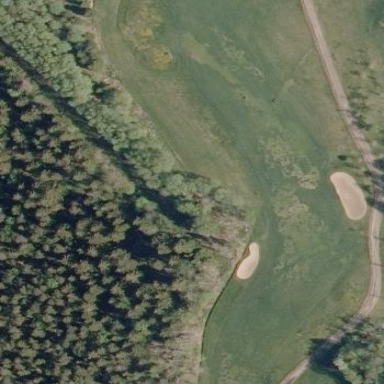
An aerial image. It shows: Golf fairway surrounded by grass.